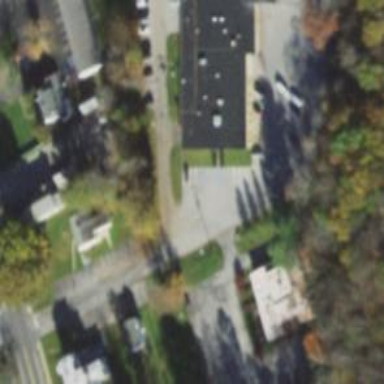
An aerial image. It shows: Public building.